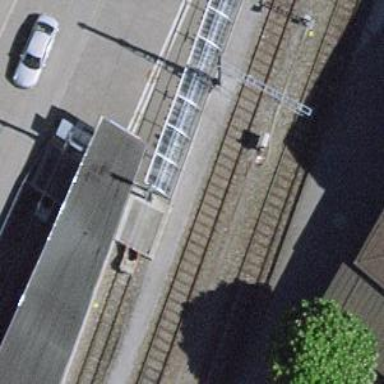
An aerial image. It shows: Bicycle parking stands located on the roof of building.